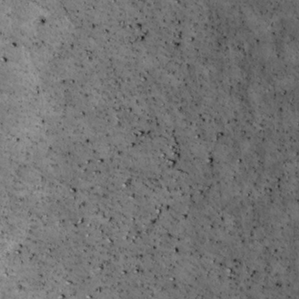
Label: non_frost